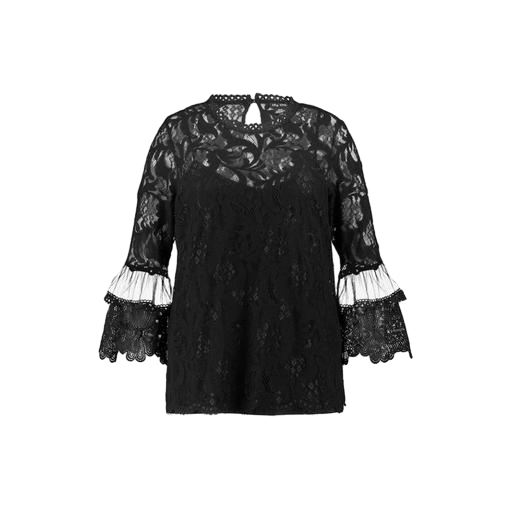
black plus size bell-sleeve lace, black bell-sleeve eyelash lace top, black bell-sleeve lace top, white background